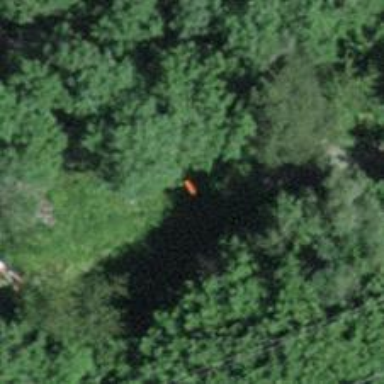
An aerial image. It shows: Pole with roof-covered pipeline marker.